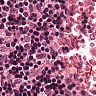
Metastatic tissue present: no